Question: How can I properly keep the ProgressBar from overlapping the right-most view? Note that I do not want to use a TableLayout. I have also already read this excellent SOF <URL>.

'''
<?xml version="1.0" encoding="utf-8"?>
<RelativeLayout xmlns:android="http://schemas.android.com/apk/res/android"
android:layout_width="fill_parent"
android:layout_height="fill_parent"
android:padding="10dp" >
<RelativeLayout
android:id="@+id/rel_left"
android:layout_width="wrap_content"
android:layout_height="wrap_content" >
<TextView
android:id="@+id/left"
android:layout_width="wrap_content"
android:layout_height="wrap_content"
android:layout_alignParentLeft="true"
android:text="LLL" />
</RelativeLayout>
<RelativeLayout
android:id="@+id/RIGHT"
android:layout_width="wrap_content"
android:layout_height="wrap_content" >
<TextView
android:id="@+id/right"
android:layout_width="wrap_content"
android:layout_height="wrap_content"
android:layout_alignParentRight="true"
android:text="RRR" />
</RelativeLayout>
<ProgressBar
android:id="@+id/pb"
style="?android:attr/progressBarStyleHorizontal"
android:layout_width="fill_parent"
android:layout_height="5sp"
android:layout_toRightOf="@+id/rel_left"
android:max="100"
android:progress="80" />
</RelativeLayout>
'''
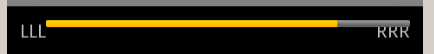
Answer: This should do the trick:
'''
<?xml version="1.0" encoding="utf-8"?>
<RelativeLayout xmlns:android="http://schemas.android.com/apk/res/android"
android:layout_width="fill_parent"
android:layout_height="fill_parent"
android:padding="10dp" >
<!-- Align parent left cause this textview to be on the left! -->
<TextView
android:id="@+id/left"
android:layout_width="wrap_content"
android:layout_height="wrap_content"
android:layout_alignParentLeft="true"
android:text="LLL" />
<!-- Align parent right cause this textview to be on the right! -->
<TextView
android:id="@+id/right"
android:layout_width="wrap_content"
android:layout_height="wrap_content"
android:layout_alignParentRight="true"
android:text="RRR" />
<!-- Now we want this progressbar to take up all the space in between. Just specify the 'layout_toLeftOf' and 'layout_toRightOf' properites! -->
<ProgressBar
android:id="@+id/pb"
style="?android:attr/progressBarStyleHorizontal"
android:layout_width="match_parent"
android:layout_height="5sp"
android:layout_toRightOf="@+id/left"
android:layout_toLeftOf="@+id/right"
android:max="100"
android:progress="80" />
</RelativeLayout>
'''
Im not sure why you have the textviews wrapped in their own RelativeLayout, I think this may just be a misunderstanding on your part, as you can force the textviews themselves to be on the left and right